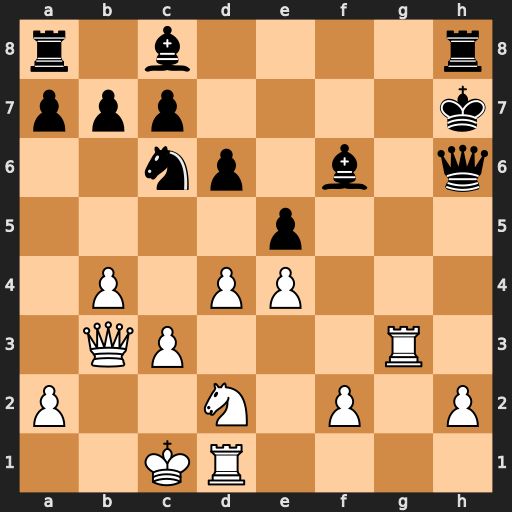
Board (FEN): r1b4r/ppp4k/2np1b1q/4p3/1P1PP3/1QP3R1/P2N1P1P/2KR4
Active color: w
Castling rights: -
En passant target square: -
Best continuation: Qf7+ Bg7 Rdg1 Bg4 Rxg4